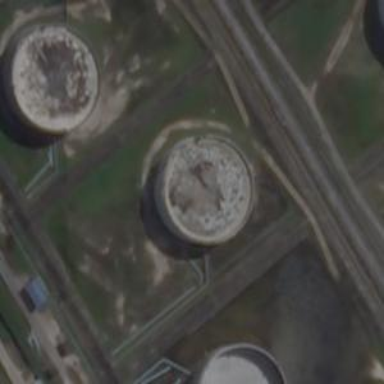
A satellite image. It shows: Storage tank that is man-made.